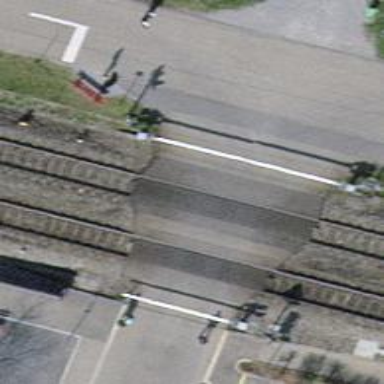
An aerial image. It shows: Level crossing with barrier for the railway.